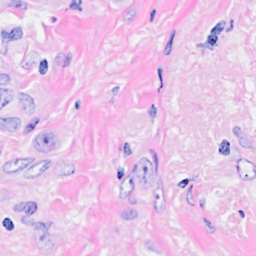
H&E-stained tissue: Breast